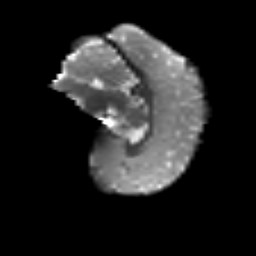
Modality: T2w
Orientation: sagittal
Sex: male
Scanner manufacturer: siemens
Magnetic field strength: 3 T
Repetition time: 5 s
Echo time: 0.071 s